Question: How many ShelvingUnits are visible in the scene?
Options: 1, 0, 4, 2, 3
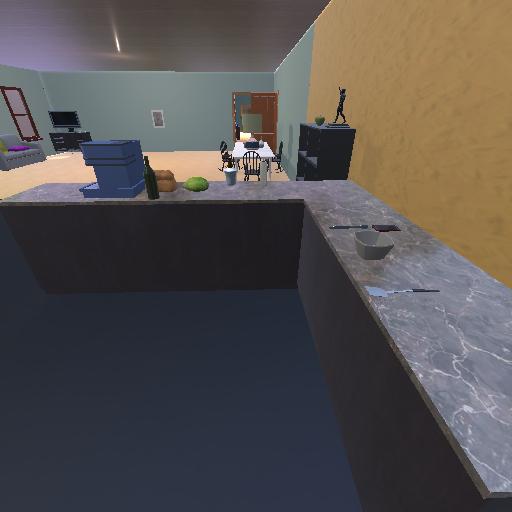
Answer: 1